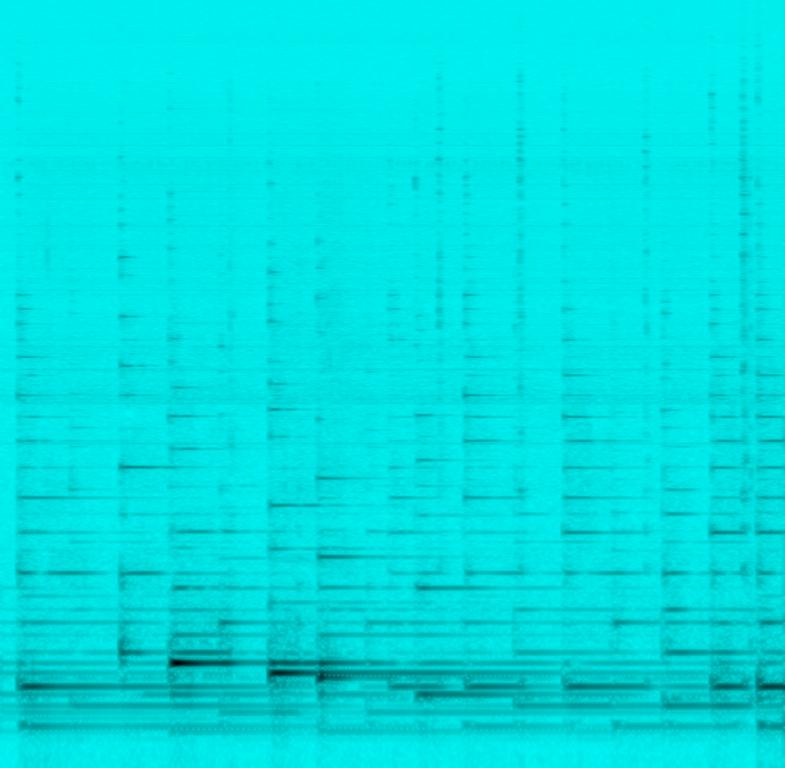
This folk song features the melody played on a harp. The instrument plays the bass and treble notes of the song. There are no other instruments in this song. There is no voice in this song. This song can be played in a sad movie.